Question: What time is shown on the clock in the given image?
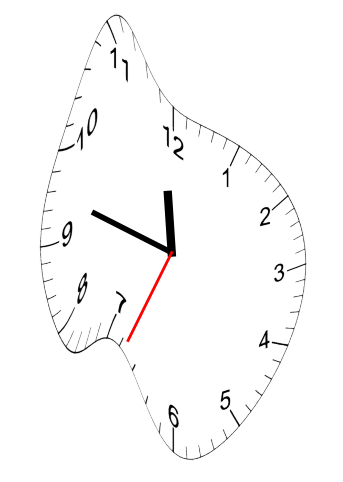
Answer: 11:47:34